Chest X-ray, AP view. Patient: 38 years old, sex M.
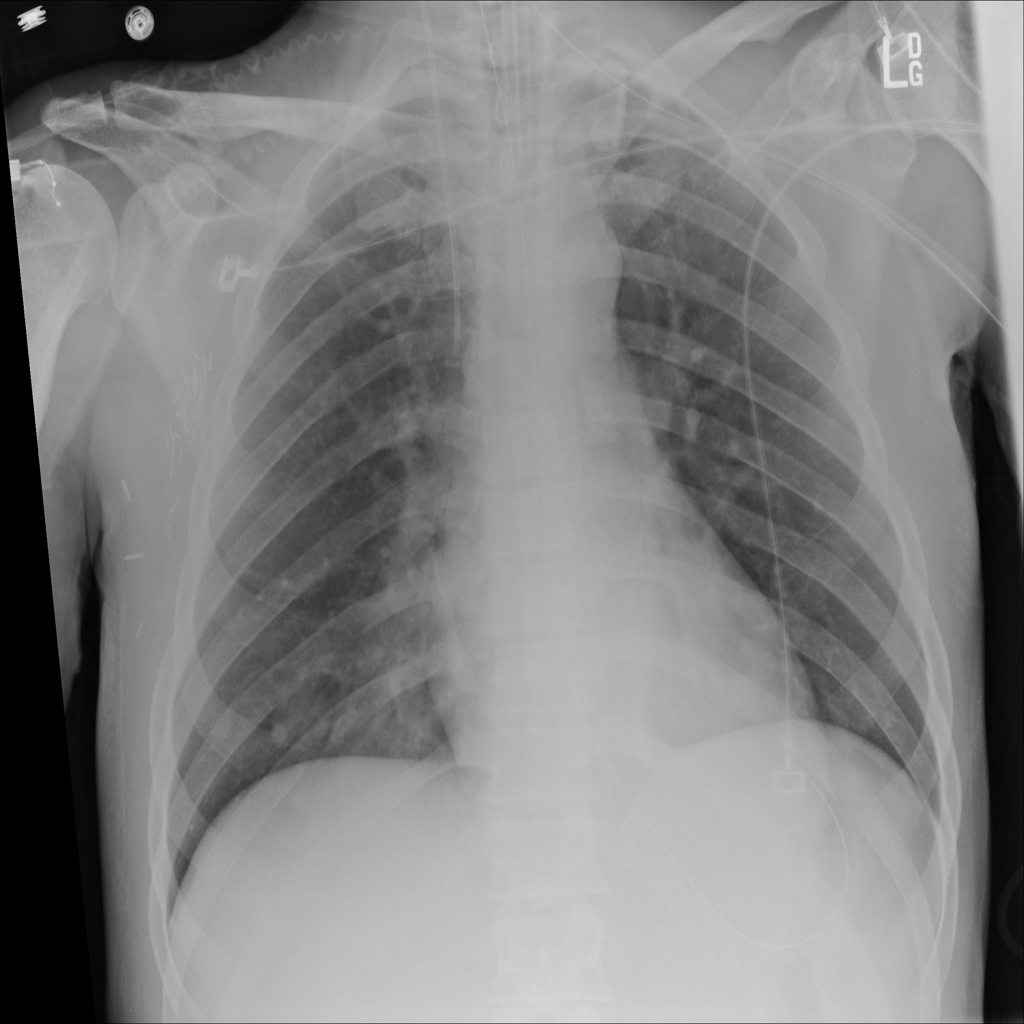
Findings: No Finding